Field crop: maize
Growth stage: 1
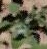
Species: chenopodium